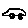
Label: car